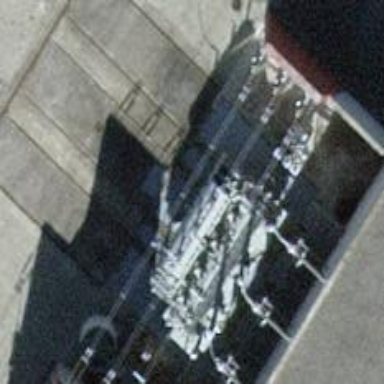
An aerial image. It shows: Outdoor transformer.